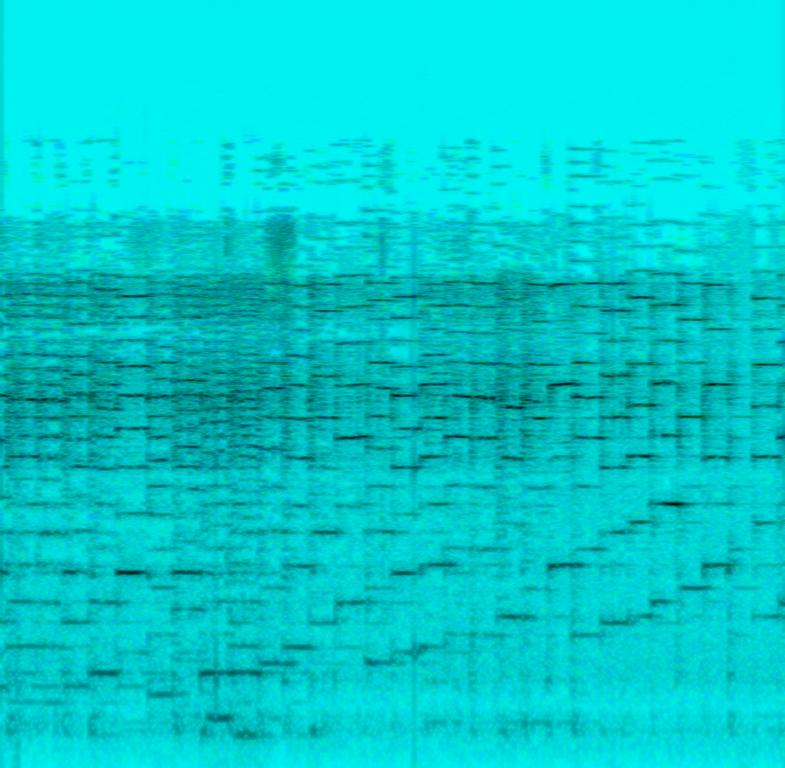
someone is playing a distorted e-guitar. Playing a melody using finger tapping. This is an amateur recording. This song may be playing at home practicing finger tapping guitar.